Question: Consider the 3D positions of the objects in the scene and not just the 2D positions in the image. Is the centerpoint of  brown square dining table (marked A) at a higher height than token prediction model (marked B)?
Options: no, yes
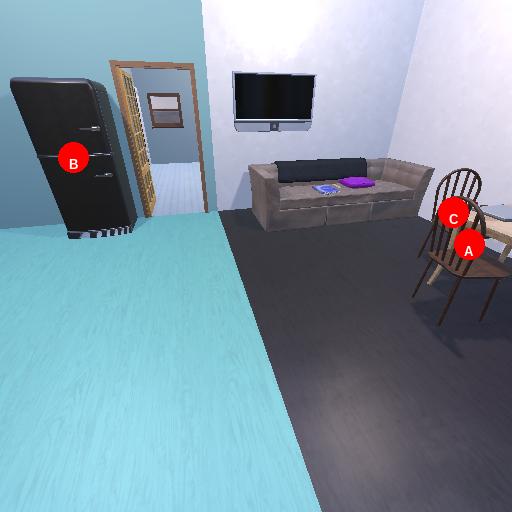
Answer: no